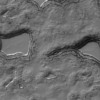
Label: not_dusty